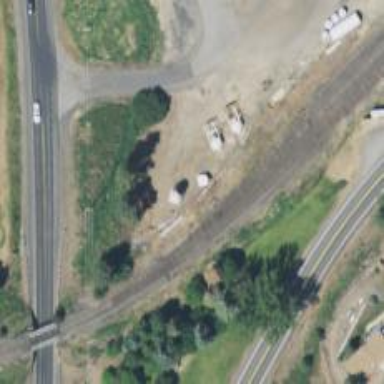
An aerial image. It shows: Railway siding with rails.